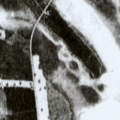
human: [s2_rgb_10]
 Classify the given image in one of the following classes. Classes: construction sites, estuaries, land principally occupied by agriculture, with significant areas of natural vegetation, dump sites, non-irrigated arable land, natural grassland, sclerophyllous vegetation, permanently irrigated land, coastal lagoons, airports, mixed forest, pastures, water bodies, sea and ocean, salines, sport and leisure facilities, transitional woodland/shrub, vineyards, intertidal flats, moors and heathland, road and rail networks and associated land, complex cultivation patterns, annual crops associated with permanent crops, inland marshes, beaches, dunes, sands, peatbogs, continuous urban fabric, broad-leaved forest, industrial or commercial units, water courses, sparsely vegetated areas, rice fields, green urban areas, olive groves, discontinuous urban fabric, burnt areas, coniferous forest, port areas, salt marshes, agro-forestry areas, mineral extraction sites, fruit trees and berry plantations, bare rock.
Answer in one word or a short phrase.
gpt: coniferous forest, mixed forest, transitional woodland/shrub, peatbogs